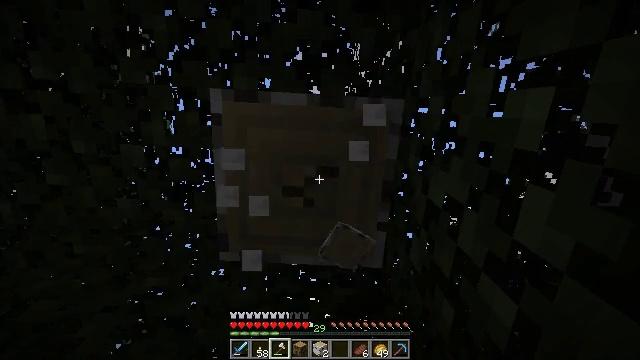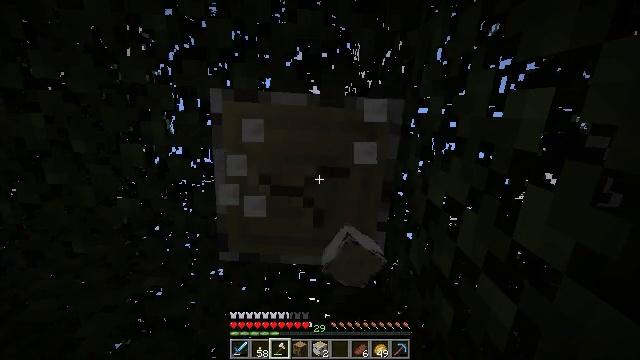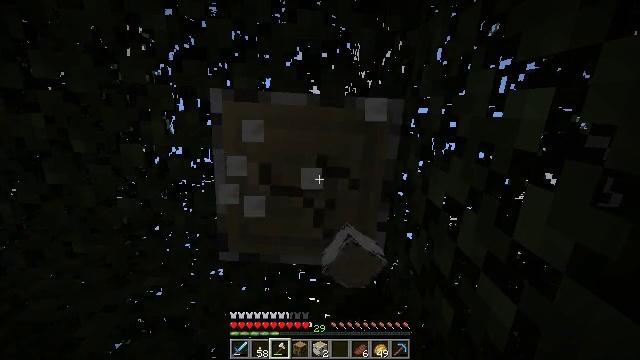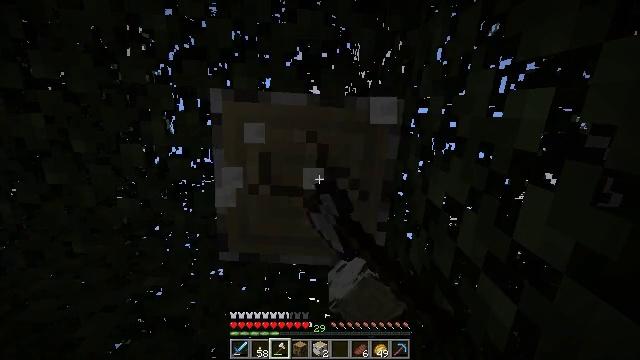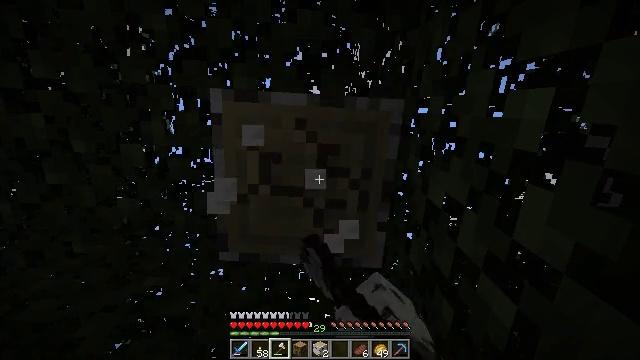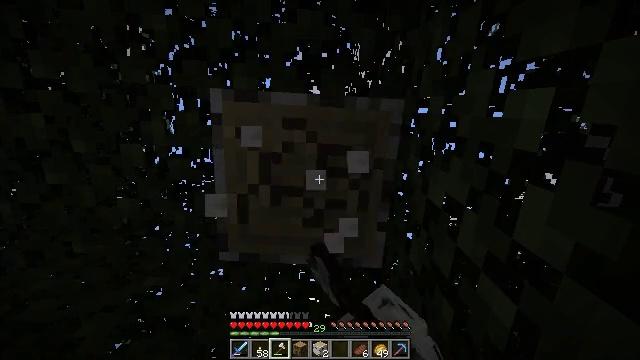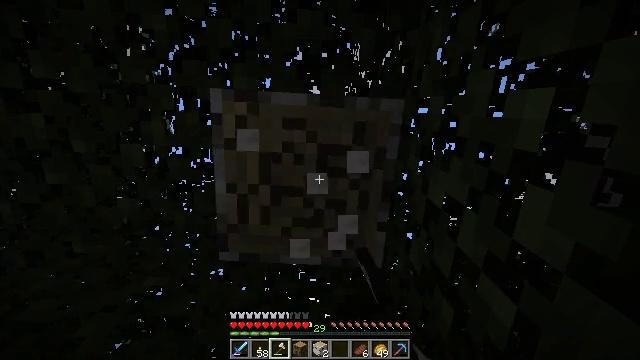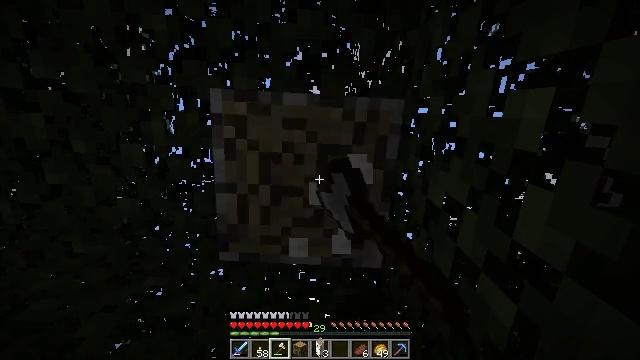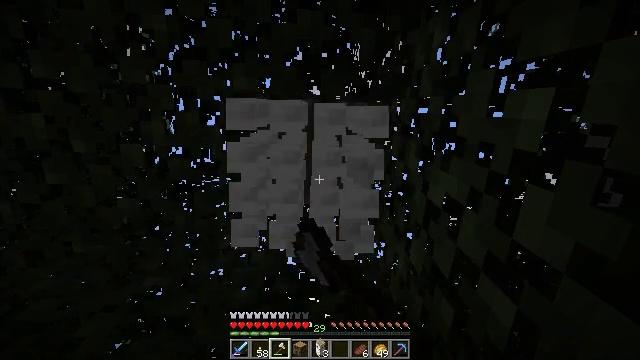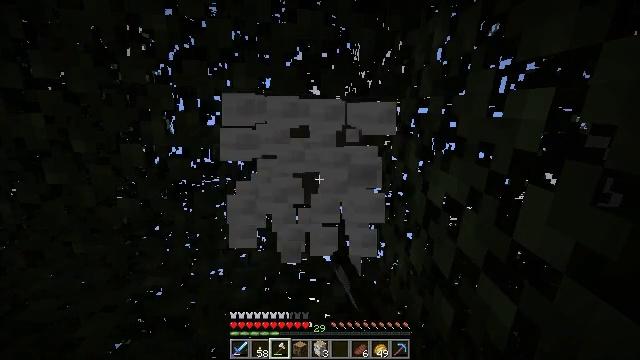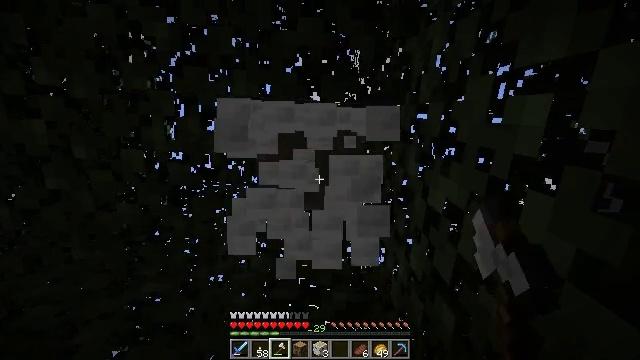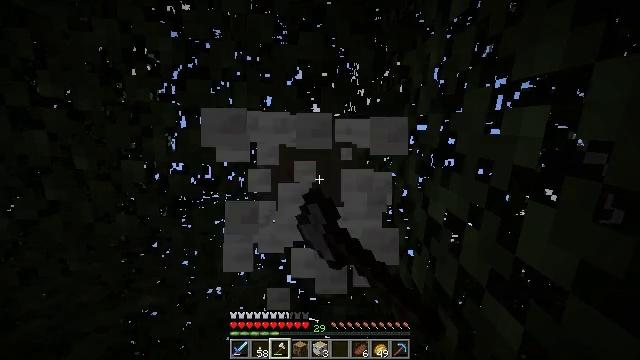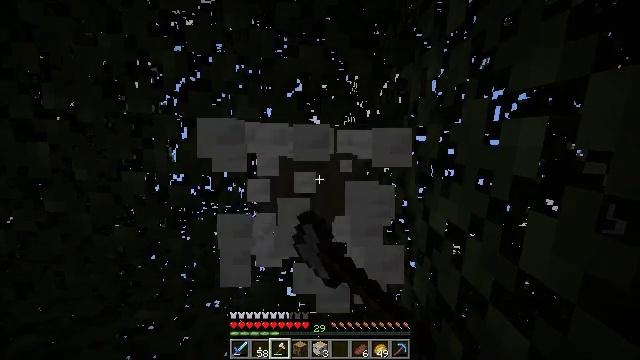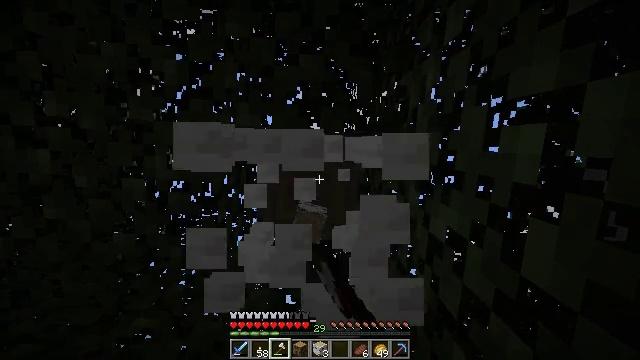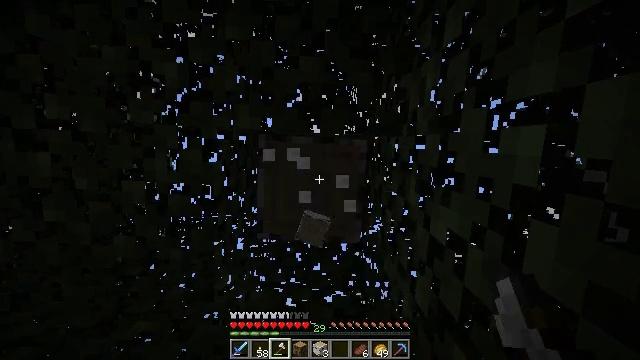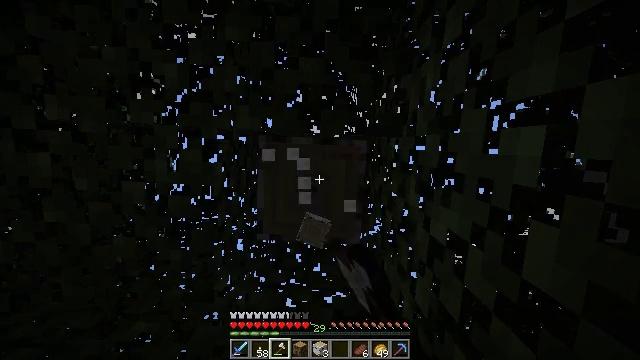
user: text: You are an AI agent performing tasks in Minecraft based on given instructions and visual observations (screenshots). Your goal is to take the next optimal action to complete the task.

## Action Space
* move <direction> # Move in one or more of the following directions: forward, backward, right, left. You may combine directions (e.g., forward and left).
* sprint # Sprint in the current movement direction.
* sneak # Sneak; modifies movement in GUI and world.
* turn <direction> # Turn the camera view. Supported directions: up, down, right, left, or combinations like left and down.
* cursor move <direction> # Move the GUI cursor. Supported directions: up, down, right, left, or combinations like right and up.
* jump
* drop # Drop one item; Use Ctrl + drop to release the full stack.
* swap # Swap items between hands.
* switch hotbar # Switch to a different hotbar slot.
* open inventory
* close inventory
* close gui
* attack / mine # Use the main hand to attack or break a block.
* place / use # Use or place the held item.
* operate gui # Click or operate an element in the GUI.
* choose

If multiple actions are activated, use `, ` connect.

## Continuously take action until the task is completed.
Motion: motion action
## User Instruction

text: Mine the birch log from the tree.
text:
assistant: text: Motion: attack / mine
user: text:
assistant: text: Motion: attack / mine
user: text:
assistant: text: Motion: attack / mine
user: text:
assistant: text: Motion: attack / mine
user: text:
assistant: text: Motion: attack / mine
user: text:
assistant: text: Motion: attack / mine
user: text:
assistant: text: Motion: attack / mine
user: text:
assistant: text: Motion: attack / mine
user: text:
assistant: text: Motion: attack / mine
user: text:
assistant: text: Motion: turn up, attack / mine
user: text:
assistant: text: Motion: turn up, attack / mine
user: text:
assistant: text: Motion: turn up, attack / mine
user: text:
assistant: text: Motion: turn up, attack / mine
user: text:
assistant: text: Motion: attack / mine
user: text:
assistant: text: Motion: attack / mine
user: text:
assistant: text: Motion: attack / mine
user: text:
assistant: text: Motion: attack / mine
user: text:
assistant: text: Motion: attack / mine
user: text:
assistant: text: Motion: attack / mine
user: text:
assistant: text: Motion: attack / mine
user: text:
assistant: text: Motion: attack / mine
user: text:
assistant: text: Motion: attack / mine
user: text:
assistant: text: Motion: attack / mine
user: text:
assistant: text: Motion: attack / mine
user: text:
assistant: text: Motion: attack / mine
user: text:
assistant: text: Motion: attack / mine
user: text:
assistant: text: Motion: attack / mine
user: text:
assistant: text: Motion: attack / mine
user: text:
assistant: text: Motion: attack / mine
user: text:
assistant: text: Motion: attack / mine